Chest X-ray:
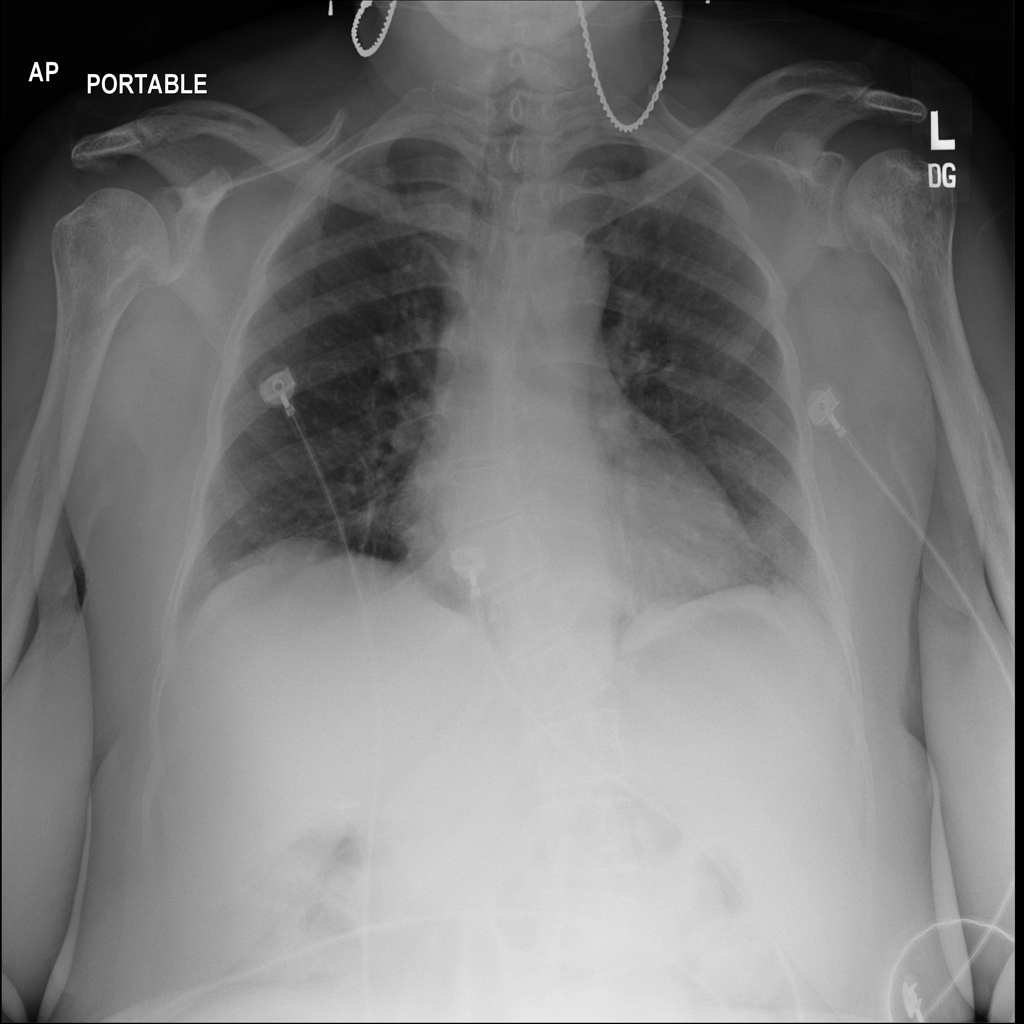
No abnormal finding: yes